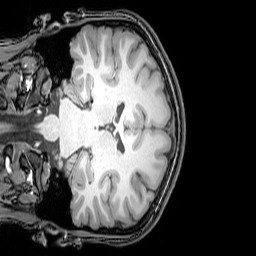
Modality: T1w
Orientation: coronal
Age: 20
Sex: female
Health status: healthy
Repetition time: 0.081 s
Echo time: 0.037 s